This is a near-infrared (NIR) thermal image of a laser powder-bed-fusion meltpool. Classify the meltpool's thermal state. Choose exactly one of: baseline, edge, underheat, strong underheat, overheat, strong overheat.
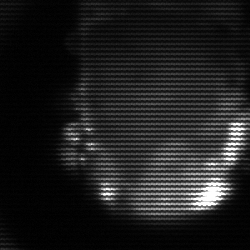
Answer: baseline